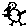
Label: bird